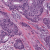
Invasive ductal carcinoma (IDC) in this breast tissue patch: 1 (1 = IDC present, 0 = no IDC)